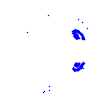
Particle: electron